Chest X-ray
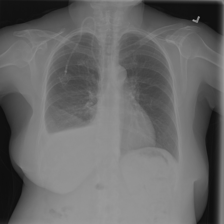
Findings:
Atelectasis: positive
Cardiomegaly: negative
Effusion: negative
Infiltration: positive
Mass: negative
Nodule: negative
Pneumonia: negative
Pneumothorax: negative
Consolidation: negative
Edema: negative
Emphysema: negative
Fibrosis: negative
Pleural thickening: positive
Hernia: negative